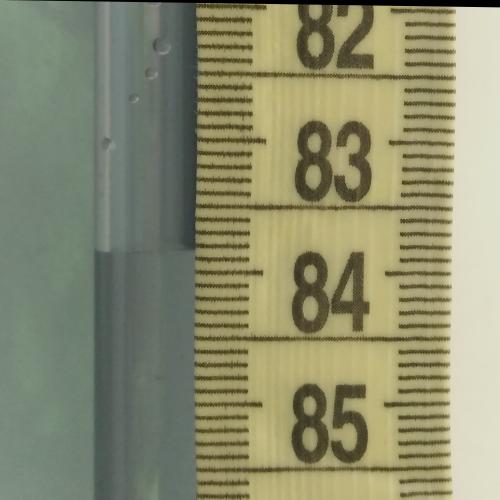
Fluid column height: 83.8 cm